Interaction volume radius: 10 \u00c5
Interaction volume height: 25 \u00c5
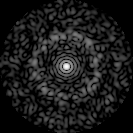
Disorder parameter: 0.8251